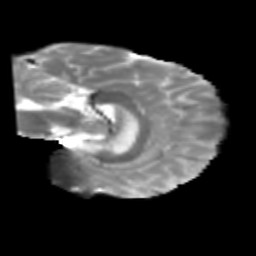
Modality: T2w
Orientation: sagittal
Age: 22
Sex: female
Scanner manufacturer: siemens
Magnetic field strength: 3 T
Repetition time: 1.8 s
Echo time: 0.07 s